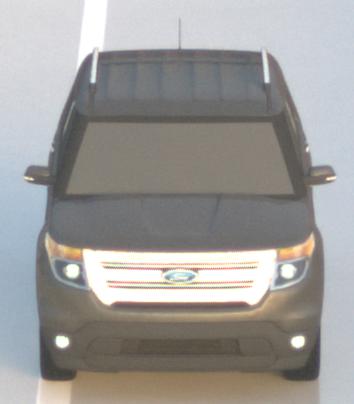
Make: Ford
Model: Explorer
Detailed model: Gen. 5
Model produced from: 2010
Model produced until: 2019
Doors: 5
Color: gray
Road condition: wet road
Daytime: dawn
Contrast: medium contrast